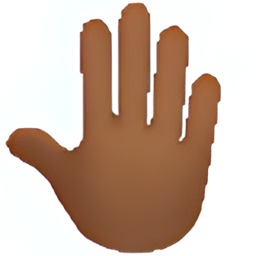
Name: raised back of hand
Emoji: 🤚🏾
Group: People & Body
Sub-group: hand-fingers-open